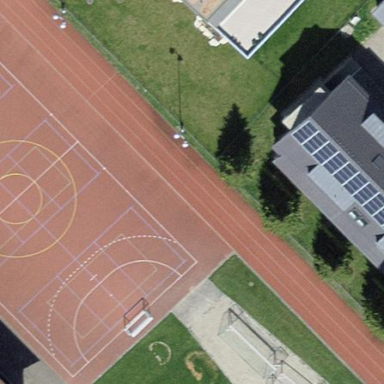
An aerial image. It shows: Multi-sport pitch for leisure land activities.